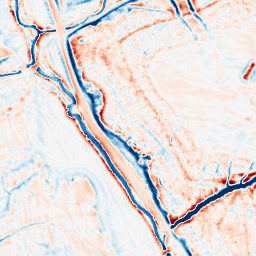
Category: edge_preserving
Decomposition family: bilateral
Decomposition parameters: d: 15
sigma_color: 100
sigma_space: 75
Upsampling method: bicubic
Upsampling parameters: scale: 4
Upsampling scale: 4